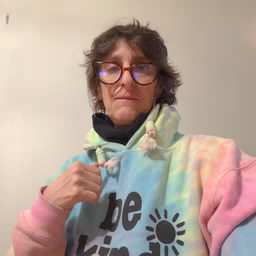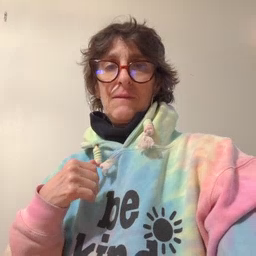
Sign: sad